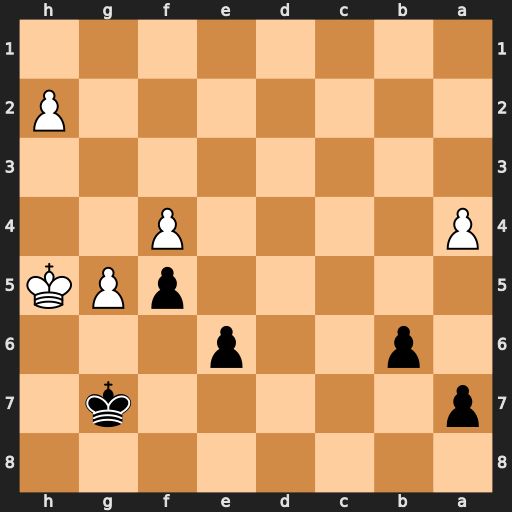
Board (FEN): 8/p5k1/1p2p3/5pPK/P4P2/8/7P/8
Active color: b
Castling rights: -
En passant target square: -
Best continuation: a6 h4 b5 axb5 axb5